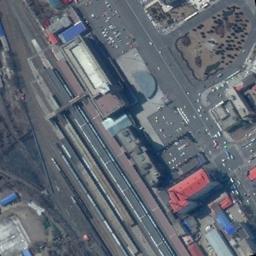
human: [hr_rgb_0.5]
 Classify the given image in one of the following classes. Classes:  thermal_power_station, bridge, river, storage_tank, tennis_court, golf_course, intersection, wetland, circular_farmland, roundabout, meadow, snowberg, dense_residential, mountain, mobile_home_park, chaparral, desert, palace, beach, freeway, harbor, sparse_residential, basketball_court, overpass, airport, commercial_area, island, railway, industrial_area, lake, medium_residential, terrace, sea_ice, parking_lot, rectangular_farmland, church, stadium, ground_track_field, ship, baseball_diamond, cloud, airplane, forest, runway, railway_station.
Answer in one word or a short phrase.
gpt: railway_station